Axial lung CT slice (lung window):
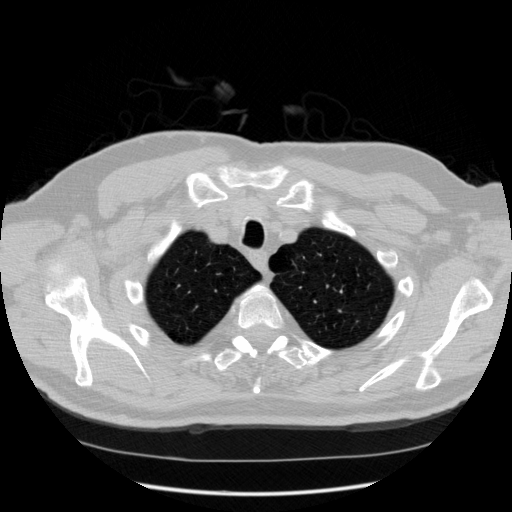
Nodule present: no